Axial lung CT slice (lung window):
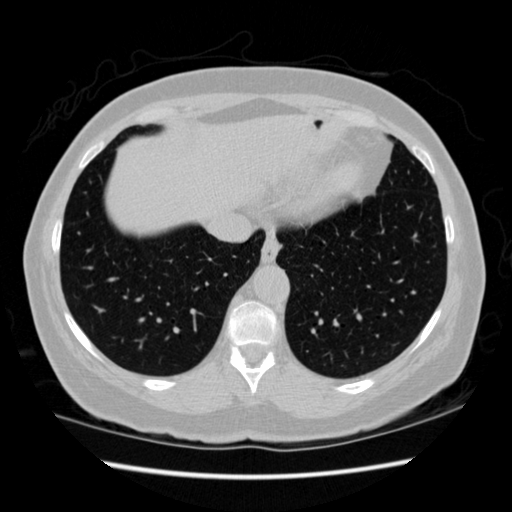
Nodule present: no